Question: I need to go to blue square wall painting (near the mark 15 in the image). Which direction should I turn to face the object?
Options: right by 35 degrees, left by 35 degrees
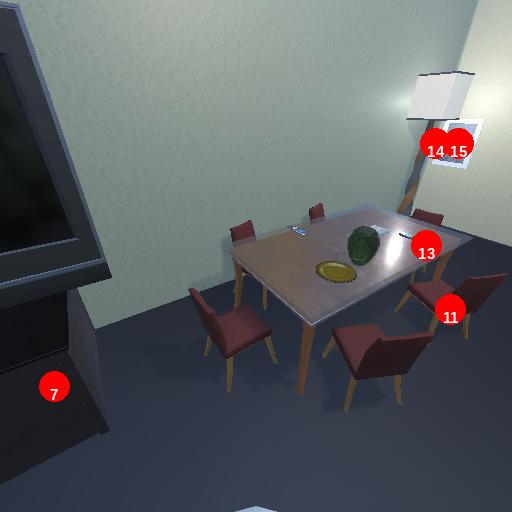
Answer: right by 35 degrees